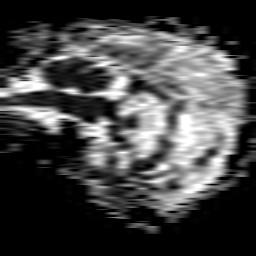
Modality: ADC
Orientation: sagittal
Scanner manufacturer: philips
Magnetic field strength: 1.5 T
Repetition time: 4.907 s
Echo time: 0.07794 s